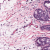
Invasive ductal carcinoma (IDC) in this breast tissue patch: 1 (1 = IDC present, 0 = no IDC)